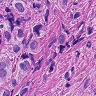
Metastatic tissue present: yes